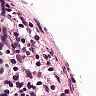
Metastatic tissue present: no